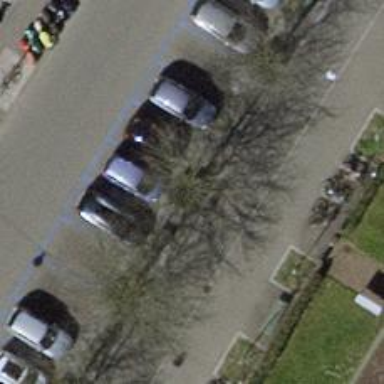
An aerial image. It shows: Avenue lined with trees.